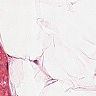
Metastatic tissue present: no